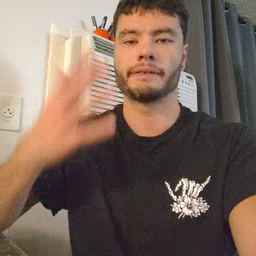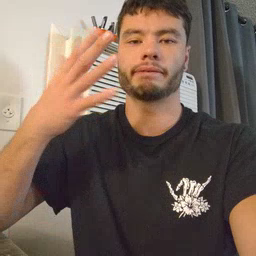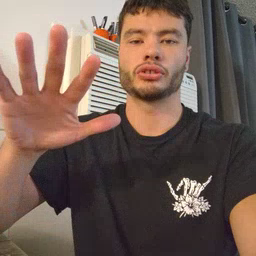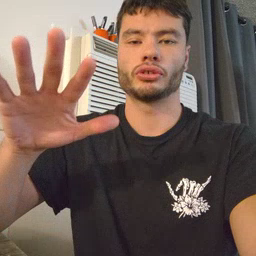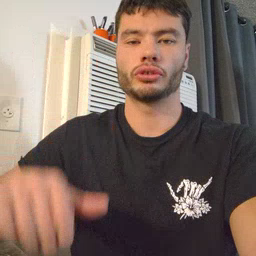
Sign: finish